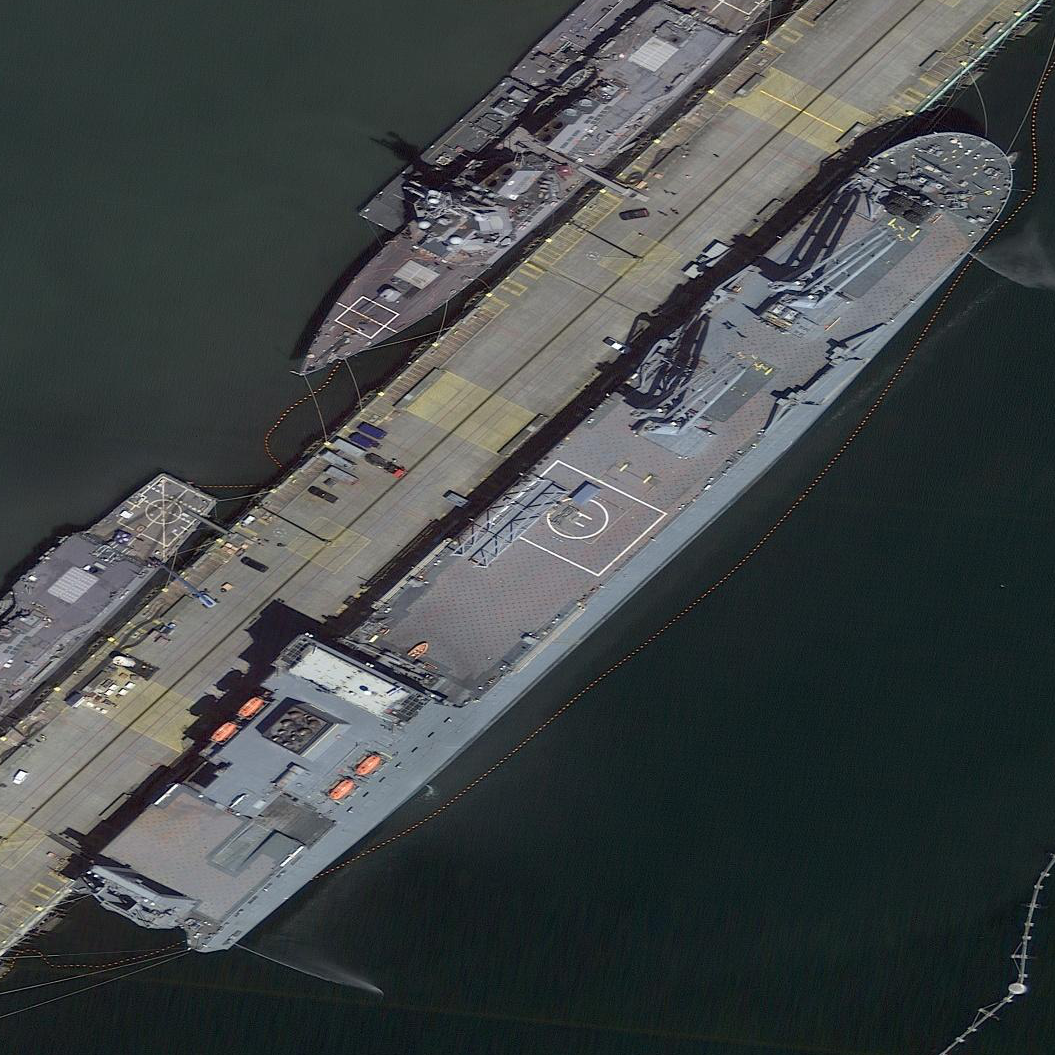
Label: Crane_ship